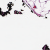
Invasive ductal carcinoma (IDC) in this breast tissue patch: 0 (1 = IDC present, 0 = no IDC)